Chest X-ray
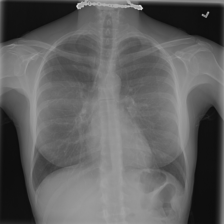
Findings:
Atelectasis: negative
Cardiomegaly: negative
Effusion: negative
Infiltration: positive
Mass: negative
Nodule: negative
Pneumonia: negative
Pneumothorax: negative
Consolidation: negative
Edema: negative
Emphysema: negative
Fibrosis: negative
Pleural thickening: negative
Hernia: negative